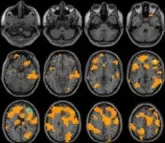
Results of SPECT seed correlation analyses projected on MRI axial slices for the respective seeds of default mode (seed 2, -54, 36 mm), executive (seed 44, 37, 21 mm), salience (seed -32, 25, -10 mm), sensory-motor (seed -43, -26, 55 mm) and visual (seed -21, -86, 18 mm) networks (p-voxel < 0.001, uncorrected, corrected for the cluster volume). The blue circles indicate the location of the reference seed used for each network.
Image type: radiology (tractography)